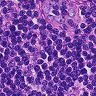
Metastatic tissue present: no